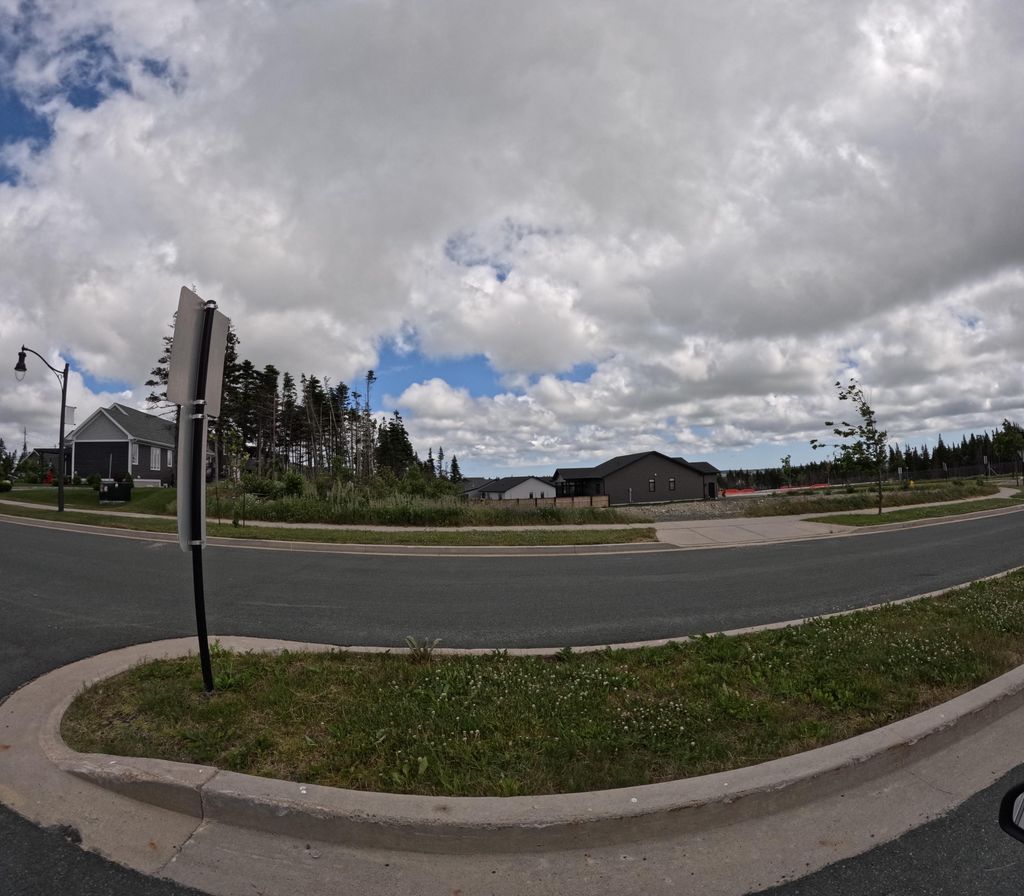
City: st_johns